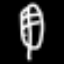
Label: leaf